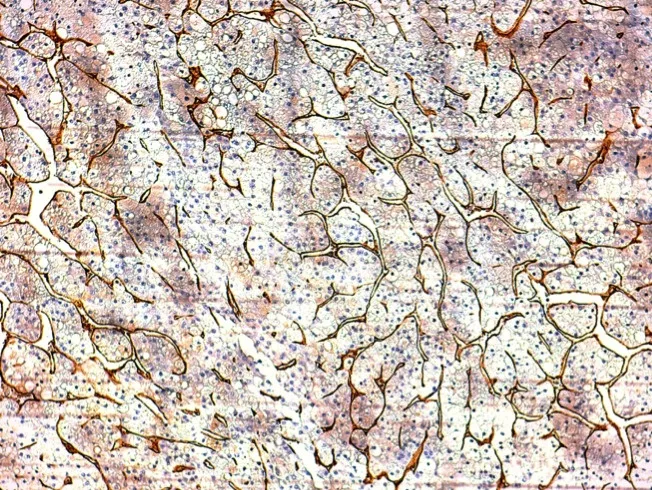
Microphotography showing that sinusoid endothelial cells are stained by anti-CD34 antibodies.
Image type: pathology (immunostaining)